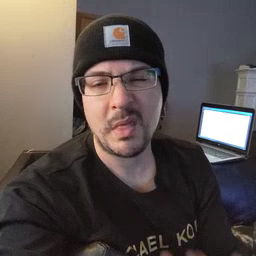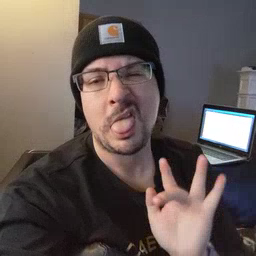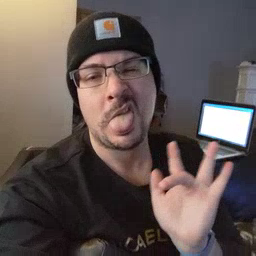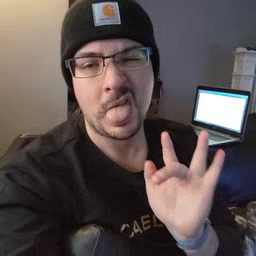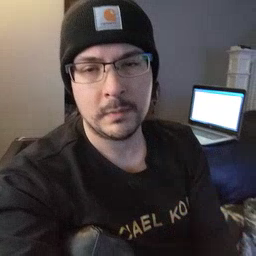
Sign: yucky